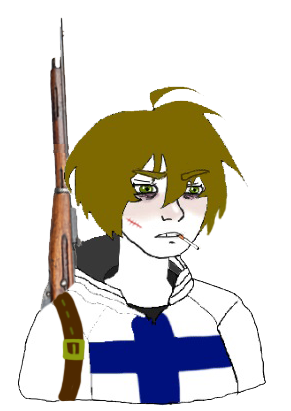
Label: 5_Twinkjak